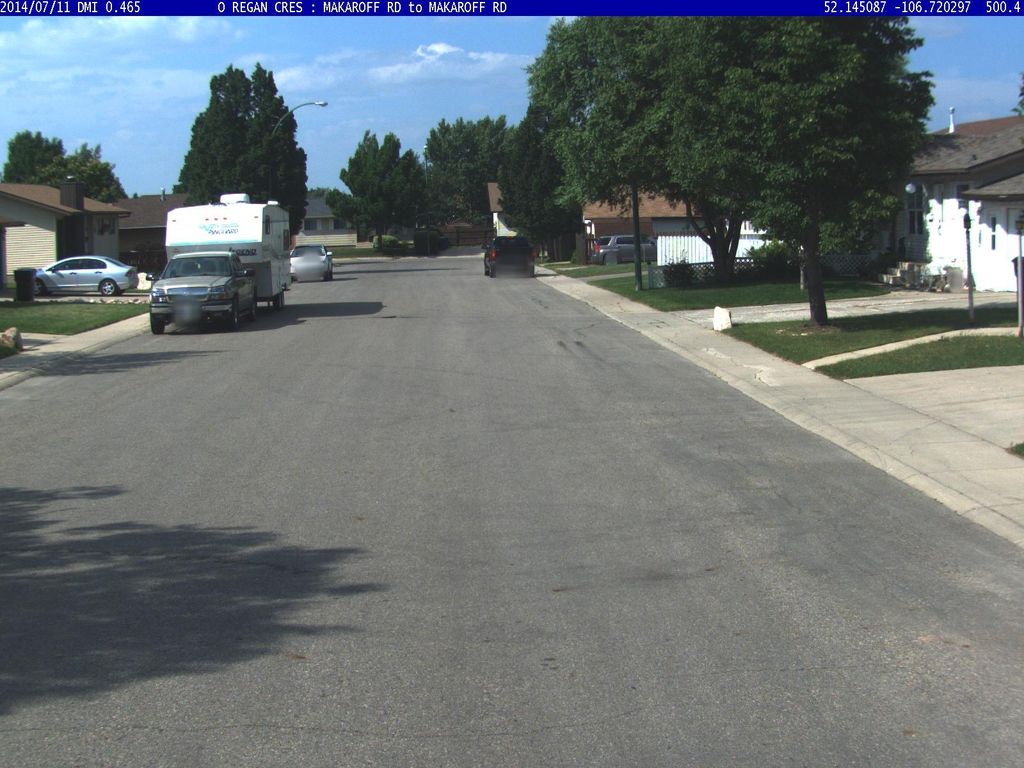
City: saskatoon